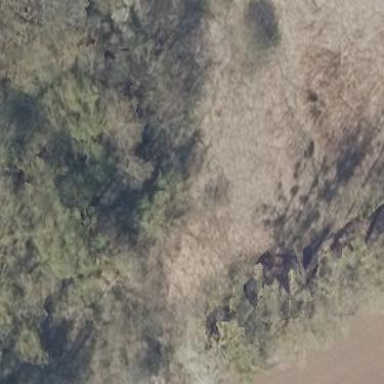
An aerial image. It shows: Area covered in scrub vegetation.